Question: I happened to read Semaphore class sample as below from msdn:
<URL>
It's a console app, however something confused me that child threads are able to work even main thread exits.

From my understanding, when main thread/process exits, all child threads will be terminated, that's why usually we signal and wait child threads to finish before main thread stops.
Am I wrong or the behaviour has been changed in .net due to reference?
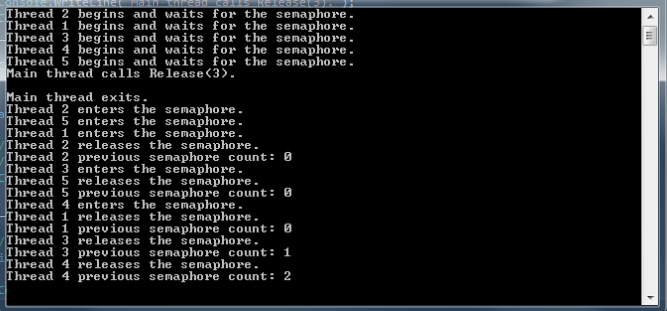
Answer: If you want the child thread to abort on the termination of the parent thread, it must be set as a Background thread.
'''
t.IsBackground = true;
t.Start(i);
'''
Otherwise, all foreground threads run to completion before the process exits